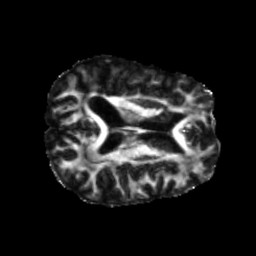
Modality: FA
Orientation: axial
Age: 42
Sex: male
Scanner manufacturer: siemens
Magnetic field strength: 3 T
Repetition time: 5.25 s
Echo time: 0.08 s